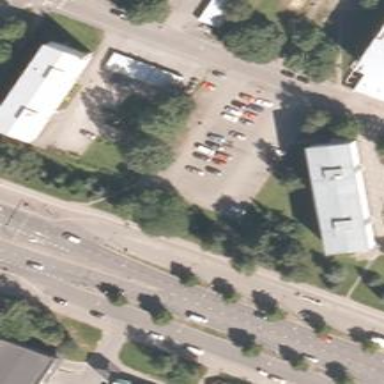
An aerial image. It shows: Parking area with surface.